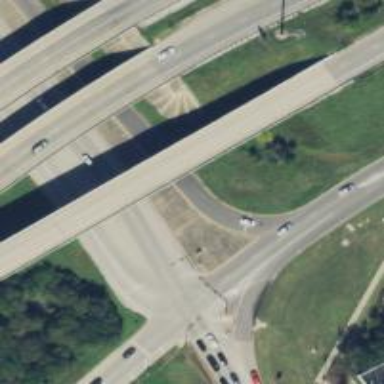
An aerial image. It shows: Secondary link road with asphalt surface.